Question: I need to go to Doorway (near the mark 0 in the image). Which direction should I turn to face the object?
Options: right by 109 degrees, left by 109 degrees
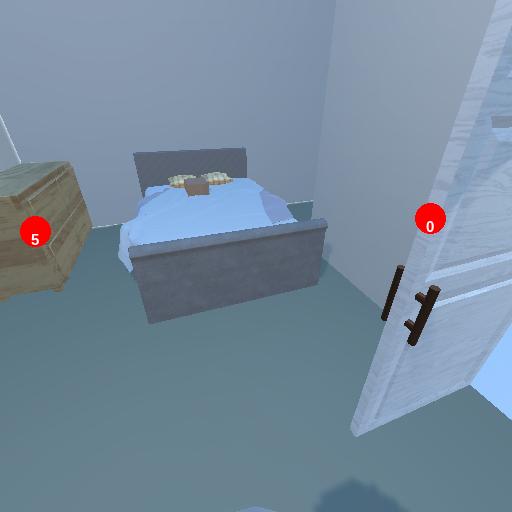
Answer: right by 109 degrees